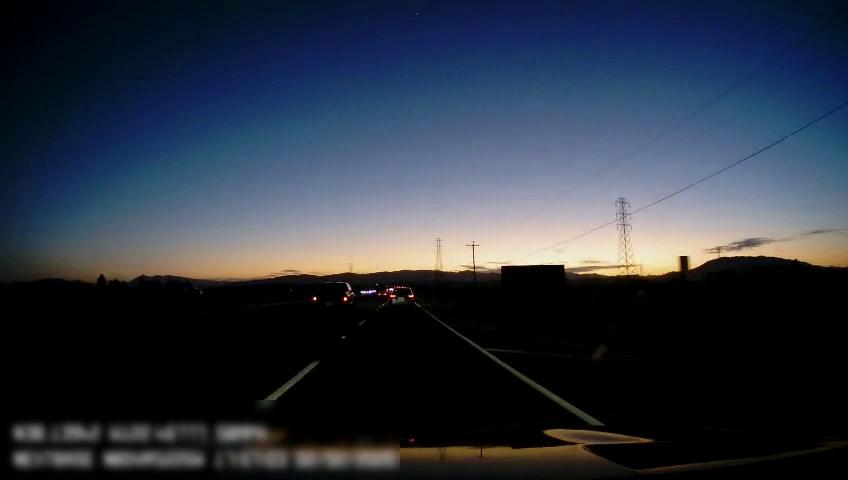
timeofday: Dusk/Dawn/Twilight
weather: Sunny
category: Drivable Space
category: Vehicles | SUV
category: Vehicles | Truck
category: Lanes | Current Lane
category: Lanes | Current Lane